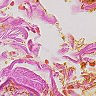
Metastatic tissue present: no